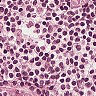
Metastatic tissue present: no